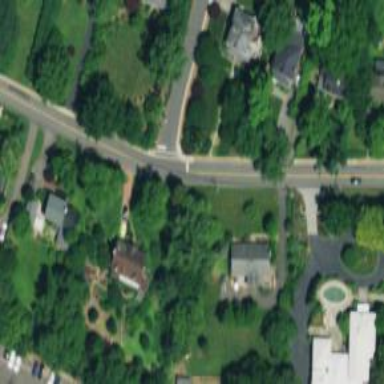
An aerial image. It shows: Stop sign at intersection.